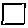
Label: square